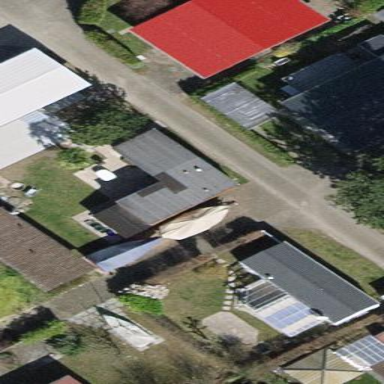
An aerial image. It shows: Static caravan building.